Field crop: tomato
Growth stage: 1
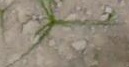
Species: cyperus